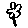
Label: flower